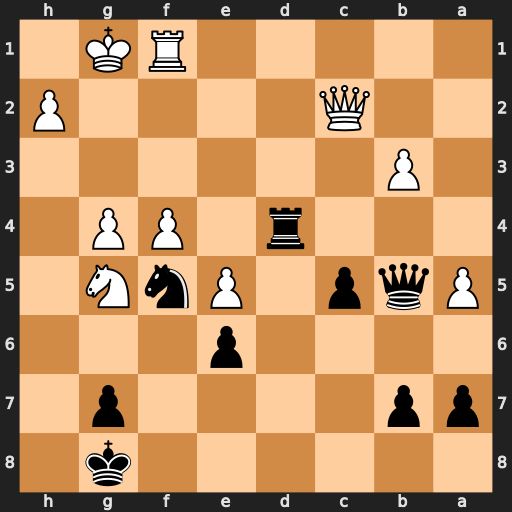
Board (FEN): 6k1/pp4p1/4p3/Pqp1PnN1/3r1PP1/1P6/2Q4P/5RK1
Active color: b
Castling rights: -
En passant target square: -
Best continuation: Qxf1+ Kxf1 Ne3+ Ke2 Nxc2